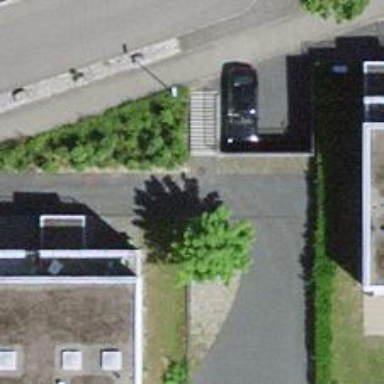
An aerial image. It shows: Road with steps.